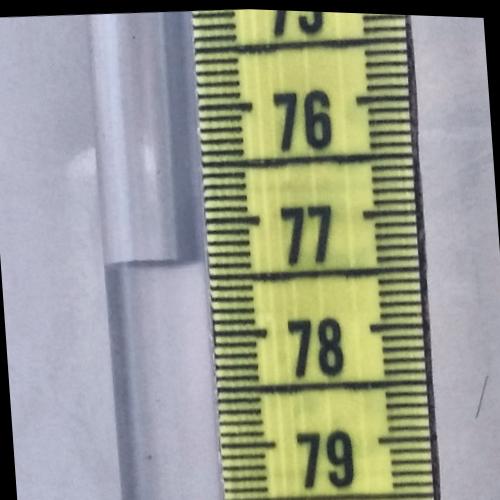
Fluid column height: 77.4 cm